Interaction volume radius: 5 \u00c5
Interaction volume height: 45 \u00c5
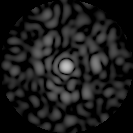
Disorder parameter: 0.8424